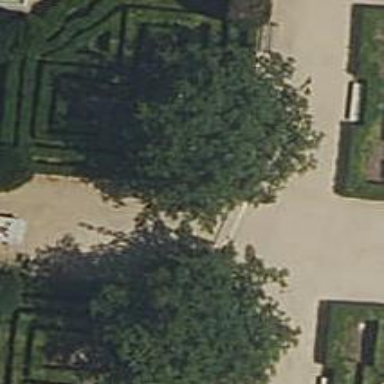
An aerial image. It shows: Garden surrounded by hedge.